Question: I'm experiencing a major problem now as my renewal button does not detect the row that is being selected at all because of the recycling! Tried tagging the button but it doesn't detect the correct button either. Please help! I've been stuck on this for several days. If not, feel free to recommend other better solutions other than tagging. I parse in sections and rows via NSDictionary which looks like this:
'''
"15/08/2012" = (
{
BIBNo = 290408;
date = "15/08/2012";
itemSequence = 000010;
name = "Sams teach yourself iPhone application development in 24 hours / John Ray.";
noOfRenewal = 3;
number = 000290408;
status = "Normal Loan";
time = "24:00";
type = Loans;
}
);
"16/08/2012" = (
{
BIBNo = 187883;
date = "16/08/2012";
itemSequence = 000010;
name = "Positive thinking / Susan Quilliam.";
noOfRenewal = 3;
number = 000187899;
status = "Normal Loan";
time = "24:00";
type = Loans;
},
{
BIBNo = 161816;
date = "16/08/2012";
itemSequence = 000010;
name = "Malaysian Q & As / compiled by Survey & Interview Department ; illustrations by Exodus.";
noOfRenewal = 1;
number = 000161817;
status = "Normal Loan";
time = "24:00";
type = Loans;
}
);
"17/08/2012" = (
{
BIBNo = 187882;
date = "17/08/2012";
itemSequence = 000010;
name = "Increasing confidence / Philippa Davies.";
noOfRenewal = 1;
number = 000187907;
status = "Normal Loan";
time = "24:00";
type = Loans;
},
{
BIBNo = 244441;
date = "17/08/2012";
itemSequence = 000010;
name = "Coach : lessons on the game of life / Michael Lewis.";
noOfRenewal = 2;
number = 000244441;
status = "Normal Loan";
time = "24:00";
type = Loans;
},
{
BIBNo = 291054;
date = "17/08/2012";
itemSequence = 000010;
name = "iPhone application development for IOS 4 / Duncan Campbell.";
noOfRenewal = 3;
number = 000291054;
status = "Normal Loan";
time = "24:00";
type = Loans;
}
);
'''
}
My code for the 'cellForRowAtIndexPath':
'''
- (UITableViewCell *)tableView:(UITableView *)tableView cellForRowAtIndexPath:(NSIndexPath *)indexPath{
static NSString *CellIdentifier = @"Cell";
UserCustomCell *cell = (UserCustomCell *) [tableView dequeueReusableCellWithIdentifier:CellIdentifier];
cell.bookTitle.frame = CGRectMake(12, 0, 550, 40);
if (cell == nil) {
[[NSBundle mainBundle] loadNibNamed:@"UserCustomCell" owner:self options:nil];
cell = userCustomCell;
self.userCustomCell = nil;
}
if (UI_USER_INTERFACE_IDIOM() == UIUserInterfaceIdiomPad) {
cell.bookTitle.frame = CGRectMake(12, 0, 550, 40);
cell.renewButton.frame = CGRectMake(600, 14, 68, 24);
}
[cell.renewButton useBlackActionSheetStyle];
dataSource = [[NSMutableDictionary alloc] init]; // This would need to be an ivar
for (NSDictionary *rawItem in myArray) {
NSString *date = [rawItem objectForKey:@"date"]; // Store in the dictionary using the data as the key
NSMutableArray *section = [dataSource objectForKey:date]; // Grab the section that corresponds to the date
if (!section) { // If there is no section then create one and add it to the dataSource
section = [[NSMutableArray alloc] init];
[dataSource setObject:section forKey:date];
}
[section addObject:rawItem]; // add your object
}
self.dataSource = dataSource;
NSLog(@"Data Source Dictionary: %@", dataSource);
NSArray *sections =[[dataSource allKeys] sortedArrayUsingSelector:@selector(caseInsensitiveCompare:)];
NSString *sectionTitle = [sections objectAtIndex:indexPath.section];
NSArray *items = [dataSource objectForKey:sectionTitle];
NSDictionary *dict = [items objectAtIndex:indexPath.row];
cell.bookTitle.text = [dict objectForKey:@"name"];
cell.detail.text = [NSString stringWithFormat:@"Due Date: %@ Due Time: %@",
[dict objectForKey:@"date"], [dict objectForKey:@"time"]];
cell.renewButton.tag = indexPath.row;
return cell;
'''
}
How it looks like now:

Thanks much!
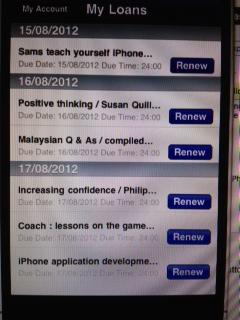
Answer: I've resolved the issue by adding index into my array which was recommended by @Phillip which looks like this:
'''
for (int a = 0; a < myArray.count; a++){
NSMutableDictionary *mDict = [myArray objectAtIndex:a];
NSNumber *myIndex = [NSNumber numberWithInt:a];
[mDict setValue:myIndex forKey:@"index"];
NSLog(@"added index: %@", myArray);
}
self.myArray = myArray;
'''
before i set the tag in my button so that it would detect the correct item.
'''
NSString *index = [dict objectForKey:@"index"];
NSInteger index_tag = (@"%d", [index intValue]);
NSLog(@"%d", index_tag);
cell.renewButton.tag = index_tag;
'''
Hope it may help anyone with the same problem as me :)